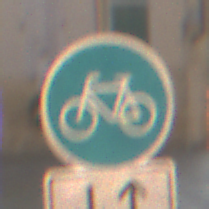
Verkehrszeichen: Radweg
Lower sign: RichtungsangabeDurchPfeile8
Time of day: MorningAfternoon
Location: Outdoor (Urban)
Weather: Clear
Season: NotSpecified
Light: Natural